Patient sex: F
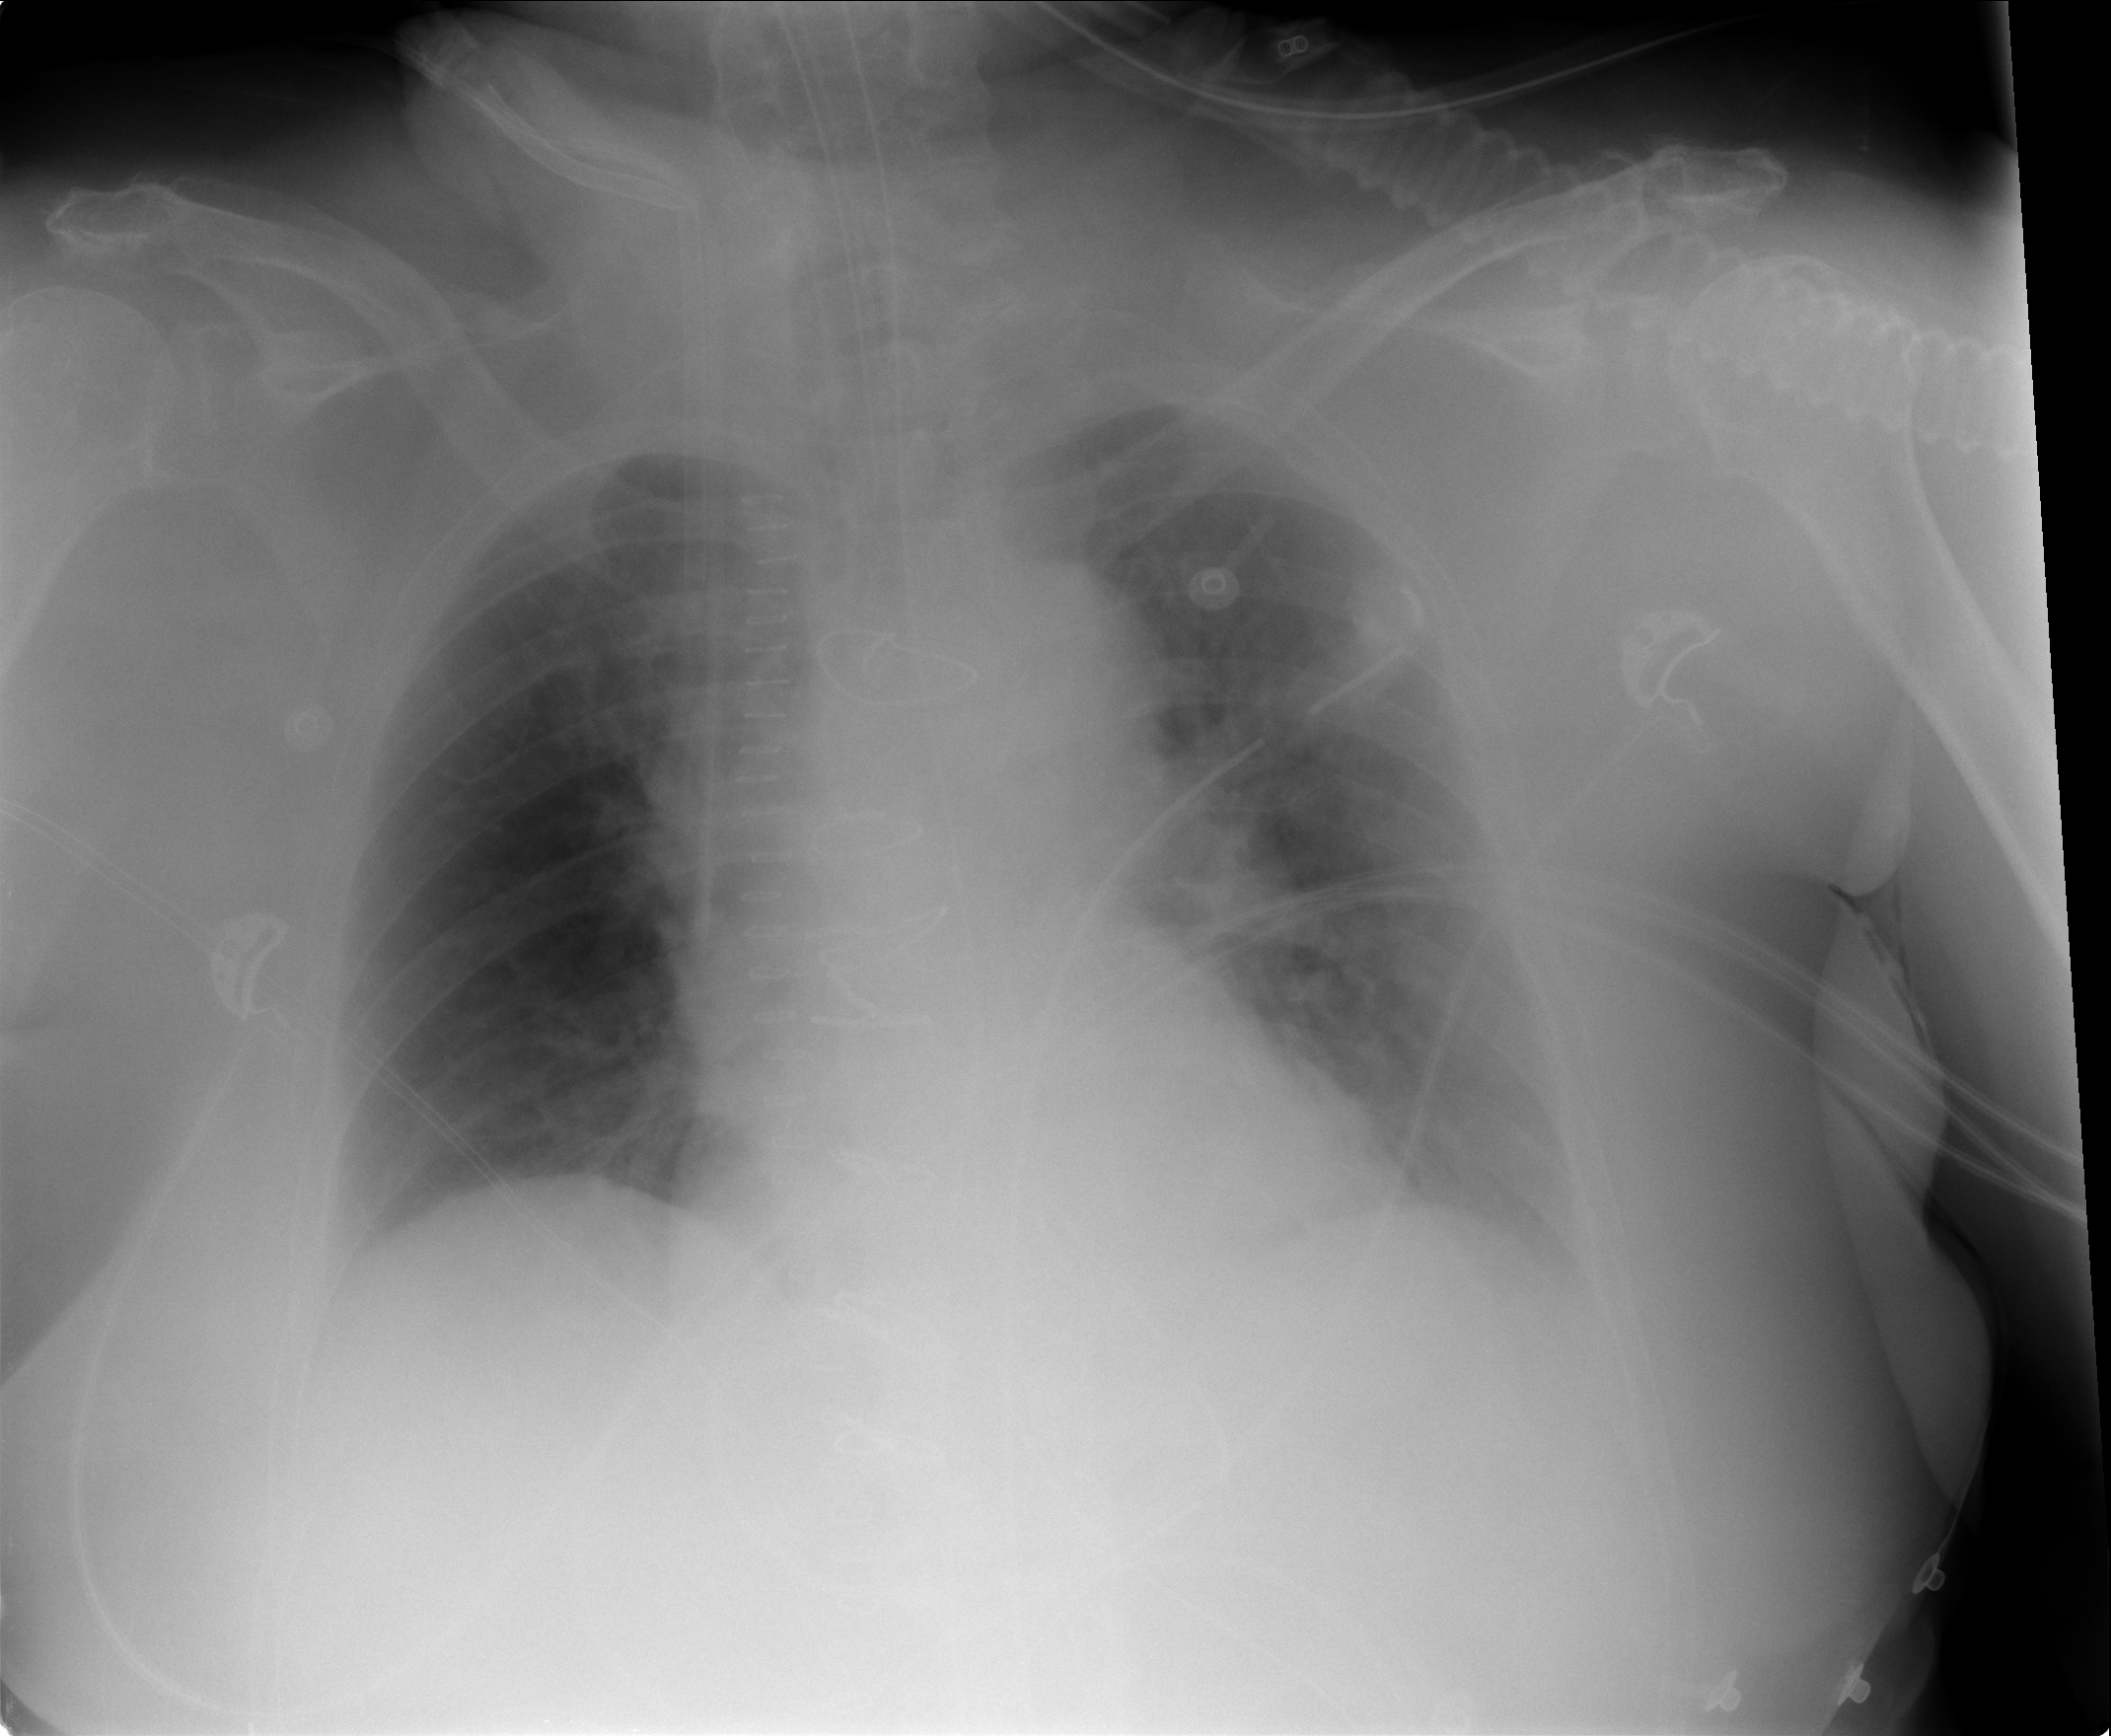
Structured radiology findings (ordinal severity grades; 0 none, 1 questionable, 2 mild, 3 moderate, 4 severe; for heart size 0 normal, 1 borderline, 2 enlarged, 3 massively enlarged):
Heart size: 0
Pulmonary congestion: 2
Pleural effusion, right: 0
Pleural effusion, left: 0
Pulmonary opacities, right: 0
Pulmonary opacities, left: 2
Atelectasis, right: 0
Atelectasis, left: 0